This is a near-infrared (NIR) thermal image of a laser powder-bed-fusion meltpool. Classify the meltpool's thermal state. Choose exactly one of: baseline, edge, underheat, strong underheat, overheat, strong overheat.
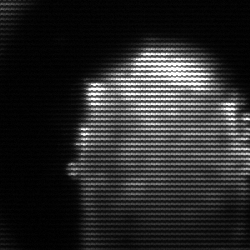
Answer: baseline